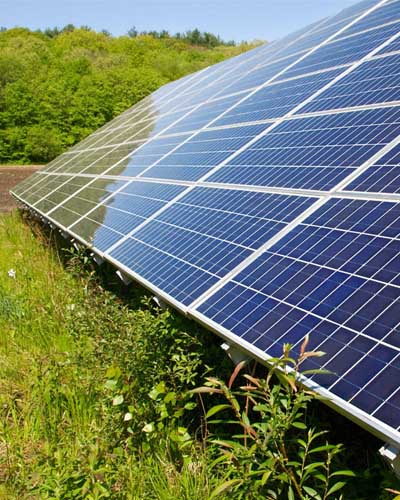
Label: Clean